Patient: sex F, age 33
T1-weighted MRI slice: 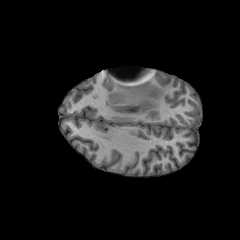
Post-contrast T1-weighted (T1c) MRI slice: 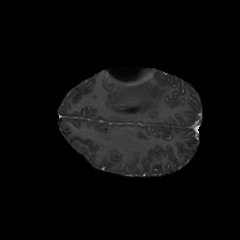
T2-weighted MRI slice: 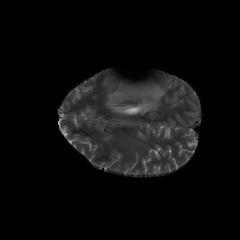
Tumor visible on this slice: yes
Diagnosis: Glioblastoma, IDH-wildtype
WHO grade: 4